Current action and preconditions to check: trajectory_clear

Your task: For each precondition in the list above, predict whether it will hold at this action.

Consider the current scene as observed from the mobile robot's camera, and analyze the predicted future states of all dynamic agents (e.g., people, animals, vehicles, or any moving entities) within the NEXT SECOND.

IMPORTANT: Only answer "very likely" if you are absolutely certain—based on strong, clear evidence—that a dynamic agent will violate the precondition in the predicted future state. Do NOT answer "very likely" for unlikely, ambiguous, or low-probability risks.

Ask yourself for each precondition: Is there a high probability, with clear and convincing evidence, that the predicted future states of any dynamic agent will interfere with the predicted future state of the currently executing action within the NEXT SECOND, causing that precondition to fail?

Assess the risk level based on these predictions. Use "likely" or "very likely" if motions create a clear risk of interference.

Use "neutral" or "improbable" if agents are nearby but their predicted paths are clearly diverging or non-conflicting.

Failure Risk Categories: "very improbable", "improbable", "neutral", "likely", "very likely"

Answer Format: Output ONLY the probability_of_failure value from these categories: "very improbable", "improbable", "neutral", "likely", "very likely"

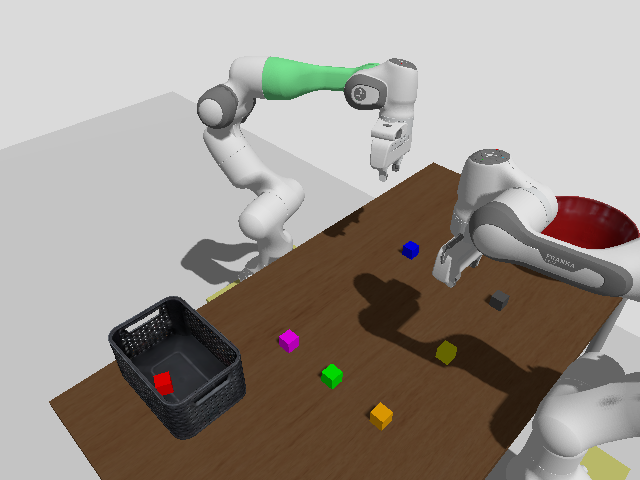

Answer: very improbable